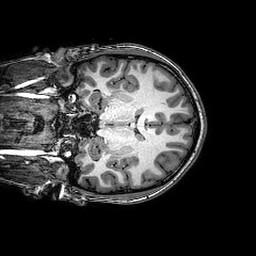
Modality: T1w
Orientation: coronal
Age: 23
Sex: female
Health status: healthy
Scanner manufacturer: philips
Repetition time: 0.008147 s
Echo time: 0.00372 s